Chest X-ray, PA view. Patient: 39 years old, sex F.
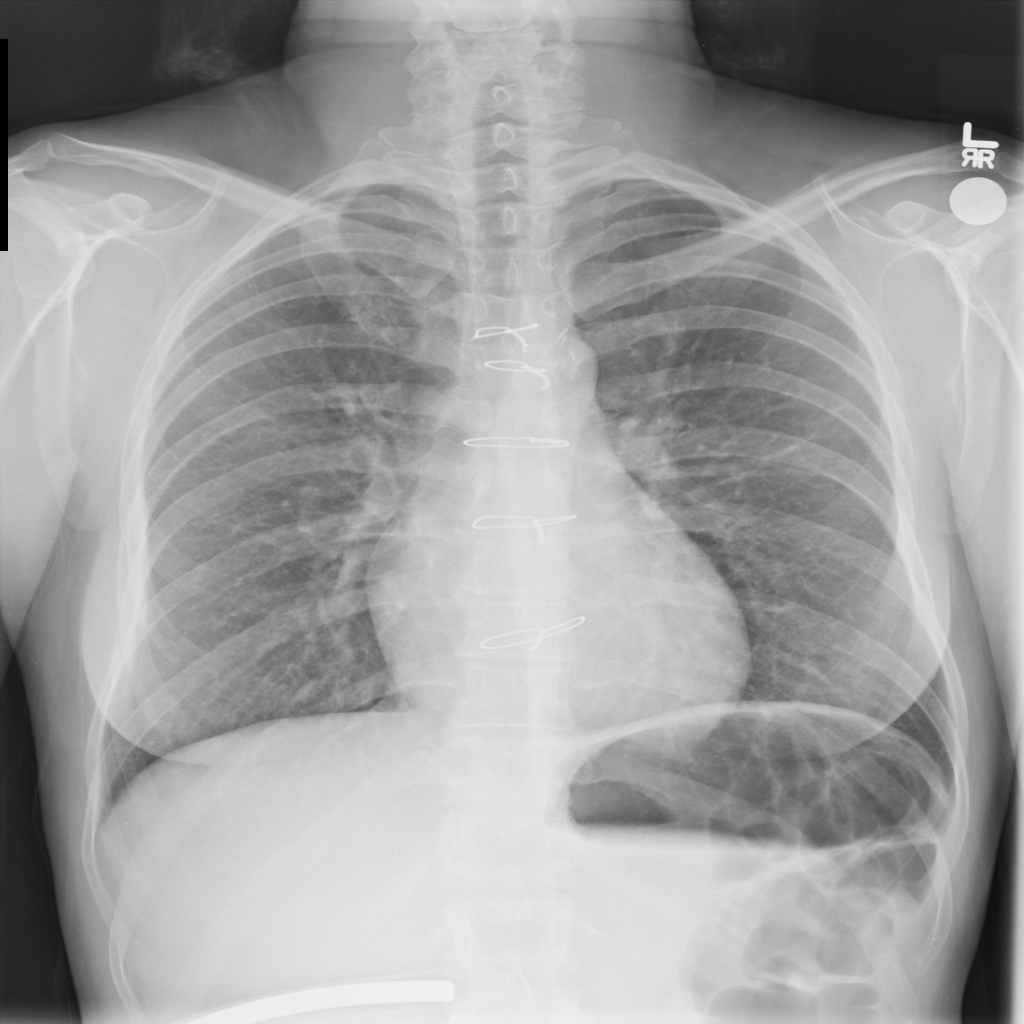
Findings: No Finding